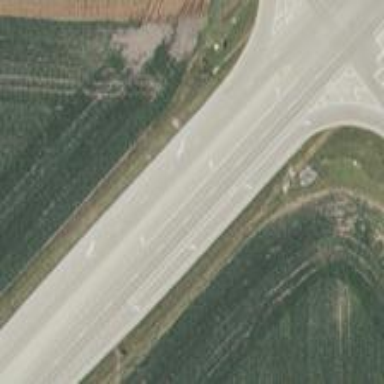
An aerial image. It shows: The road marking indicates to merge left.